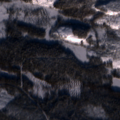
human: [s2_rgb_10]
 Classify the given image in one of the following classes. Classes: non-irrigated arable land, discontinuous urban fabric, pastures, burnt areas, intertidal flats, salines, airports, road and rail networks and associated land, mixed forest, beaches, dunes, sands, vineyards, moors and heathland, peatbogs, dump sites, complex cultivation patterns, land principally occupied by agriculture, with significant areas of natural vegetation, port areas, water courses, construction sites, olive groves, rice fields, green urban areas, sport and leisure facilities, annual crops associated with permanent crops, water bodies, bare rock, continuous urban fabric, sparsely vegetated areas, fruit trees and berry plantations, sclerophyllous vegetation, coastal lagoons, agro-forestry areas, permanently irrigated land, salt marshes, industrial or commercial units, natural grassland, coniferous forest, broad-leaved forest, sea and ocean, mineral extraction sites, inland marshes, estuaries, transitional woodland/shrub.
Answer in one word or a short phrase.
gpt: coniferous forest, mixed forest, transitional woodland/shrub, water bodies